Question: I'm trying to write a code that will upload a document directly to phpMyAdmin using PHP. I tried this code and It looks like it works and there are no errors, but the data was not uploaded to the database..
Can someone please help point out the problem?
'''
<?php
$host="localhost";
$username = "root";
$password = "";
$database= "schoolydb";
$connect = new mysqli($host,$username,$password,$database);
$connect ->set_charset("utf8");
$message = '';
if(isset($_POST["upload"]))
{
if($_FILES['product_file']['name'])
{
$filename = explode(".", $_FILES['product_file']['name']);
if(end($filename) == "csv")
{
$handle = fopen($_FILES['product_file']['tmp_name'], "r");
while($data = fgetcsv($handle))
{
$student_id = mysqli_real_escape_string($connect, $data[0]);
$student_login = mysqli_real_escape_string($connect, $data[1]);
$student_password = mysqli_real_escape_string($connect, $data[2]);
$student_first_name = mysqli_real_escape_string($connect, $data[3]);
$student_last_name = mysqli_real_escape_string($connect, $data[4]);
$student_phone_number = mysqli_real_escape_string($connect, $data[5]);
$student_gender = mysqli_real_escape_string($connect, $data[6]);
$original_back_school = mysqli_real_escape_string($connect, $data[7]);
$original_end_time = mysqli_real_escape_string($connect, $data[8]);
$original_class = mysqli_real_escape_string($connect, $data[9]);
$class_Halom= mysqli_real_escape_string($connect, $data[10]);
$parent_id = mysqli_real_escape_string($connect, $data[11]);
$teacher_id = mysqli_real_escape_string($connect, $data[12]);
$query = "INSERT INTO 'student'('student_id', 'student_login', 'student_password', 'student_first_name', 'student_last_name', 'student_phone_number', 'student_gender', 'original_back_school', 'original_end_time', 'original_class', 'class_Halom', 'parent_id', 'teacher_id') VALUES ($student_id, '$student_login','$student_password','$student_first_name','$student_last_name', '$student_phone_number','$student_gender','$original_back_school',' $original_end_time','$original_class','$class_Halom','$parent_id','$teacher_id') ";
mysqli_query($connect, $query);
}
fclose($handle);
header("location: index.php?updation=1");
}
else
{
$message = '<label class="text-danger">Please Select CSV File only</label>';
}
}
else
{
$message = '<label class="text-danger">Please Select File</label>';
}
}
if(isset($_GET["updation"]))
{
$message = '<label class="text-success">Updation Done</label>';
}
$query = "SELECT * FROM student";
$result = mysqli_query($connect, $query);
?>
<!DOCTYPE html>
<html>
<head>
<title>Upload Mysql Database through Upload CSV File using PHP</title>
<script src="../jquery.min.js"></script>
<link rel="stylesheet" href="https://maxcdn.bootstrapcdn.com/bootstrap/3.3.6/css/bootstrap.min.css" />
<script src="../bootstrap.min.js"></script>
</head>
<body>
<br />
<div class="container">
<h2 align="center">Update Mysql Database through Upload CSV File using PHP</h2>
<br />
<form method="post" enctype='multipart/form-data'>
<p><label>Please Select File(Only CSV Formate)</label>
<input type="file" name="product_file" /></p>
<br />
<input type="submit" name="upload" class="btn btn-info" value="Upload" />
</form>
<br />
<?php echo $message; ?>
<h3 align="center">Student table</h3>
<br />
<div class="table-responsive">
<table class="table table-bordered table-striped">
<tr>
<th>student_id</th>
<th>student_login</th>
<th>student_password</th>
<th>student_first_name</th>
<th>student_last_name</th>
<th>student_phone_number</th>
<th>student_gender</th>
<th>original_back_school</th>
<th>original_end_time</th>
<th>original_class</th>
<th>class_Halom</th>
<th>parent_id</th>
<th>teacher_id</th>
</tr>
<?php
while($row = mysqli_fetch_array($result))
{
echo '
<tr>
<td>'.$row["student_id"].'</td>
<td>'.$row["student_login"].'</td>
<td>'.$row["student_password"].'</td>
<td>'.$row["student_first_name"].'</td>
<td>'.$row["student_last_name"].'</td>
<td>'.$row["student_phone_number"].'</td>
<td>'.$row["student_gender"].'</td>
<td>'.$row["original_back_school"].'</td>
<td>'.$row["original_end_time"].'</td>
<td>'.$row["original_class"].'</td>
<td>'.$row["student_login"].'</td>
<td>'.$row["class_Halom"].'</td>
<td>'.$row["parent_id"].'</td>
<td>'.$row["teacher_id"].'</td>
</tr>
';
}
?>
</table>
</div>
</div>
</body>
</html>
'''
<URL>

..............
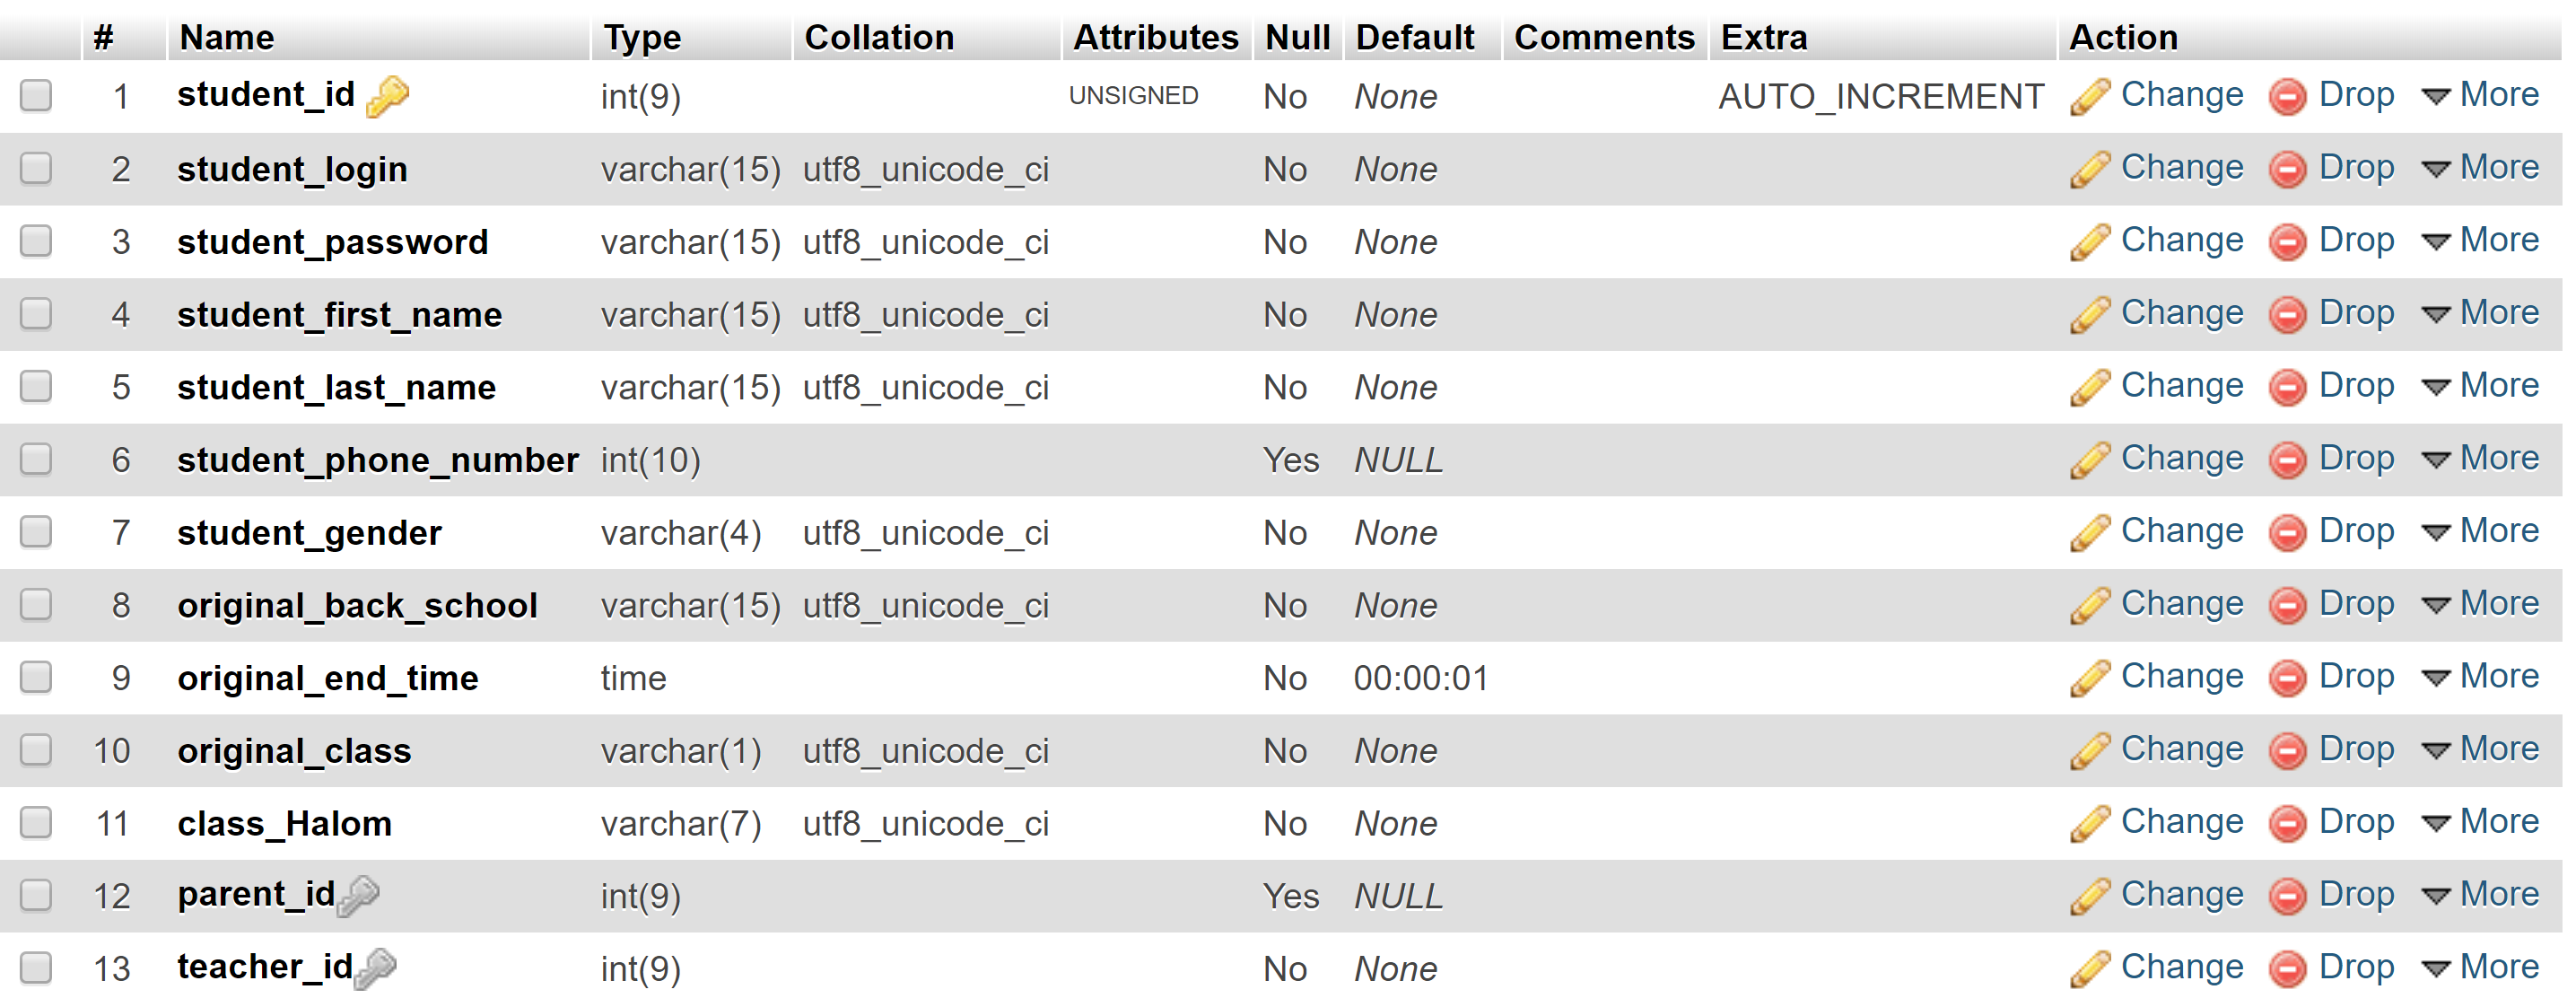
Answer: There is an error in the line
'''
$query = "INSERT INTO 'student'('student_id', 'student_login', 'student_password', 'student_first_name', 'student_last_name', 'student_phone_number', 'student_gender', 'original_back_school', 'original_end_time', 'original_class', 'class_Halom', 'parent_id', 'teacher_id') VALUES ($student_id, '$student_login','$student_password','$student_first_name','$student_last_name', '$student_phone_number','$student_gender','$original_back_school',' $original_end_time','$original_class','$class_Halom','$parent_id','$teacher_id') ";
'''
'$student_id' is not written within '' ''
It should be like ''$student_id''
So actual code will be
'''
$query = "INSERT INTO 'student'('student_id', 'student_login', 'student_password', 'student_first_name', 'student_last_name', 'student_phone_number', 'student_gender', 'original_back_school', 'original_end_time', 'original_class', 'class_Halom', 'parent_id', 'teacher_id') VALUES ('$student_id', '$student_login','$student_password','$student_first_name','$student_last_name', '$student_phone_number','$student_gender','$original_back_school',' $original_end_time','$original_class','$class_Halom','$parent_id','$teacher_id') ";
'''
This will solve your issue.